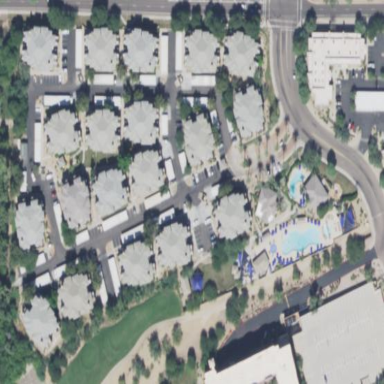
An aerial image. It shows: Hotel offering tourism services.